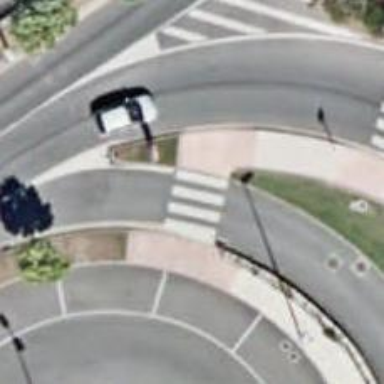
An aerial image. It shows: Uncontrolled footway crossing.